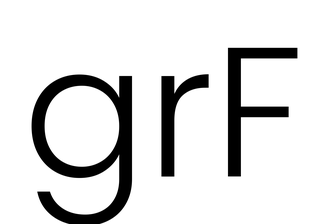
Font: Poppins-Light